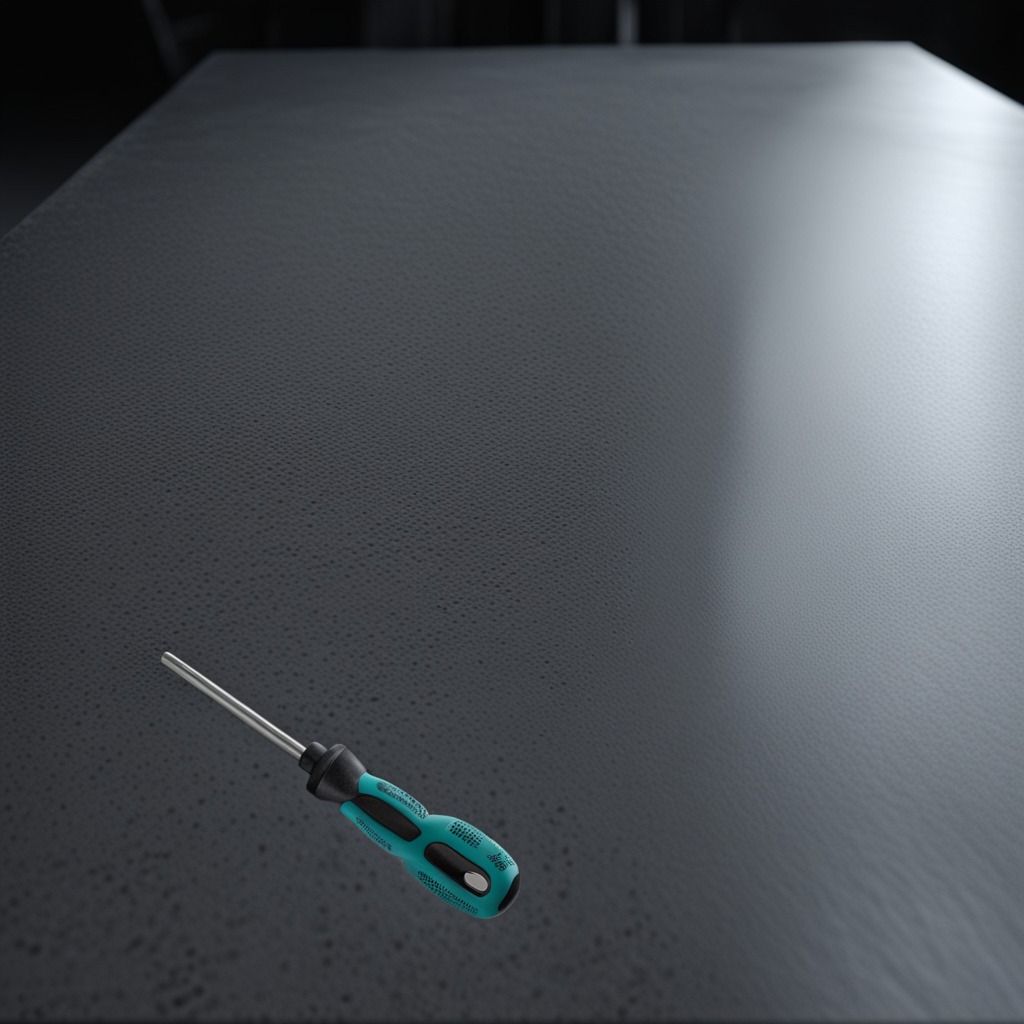
A screwdriver is lying on the granite table inside a workshop at night.